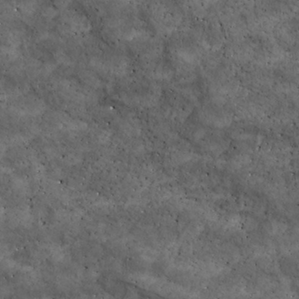
Label: non_frost